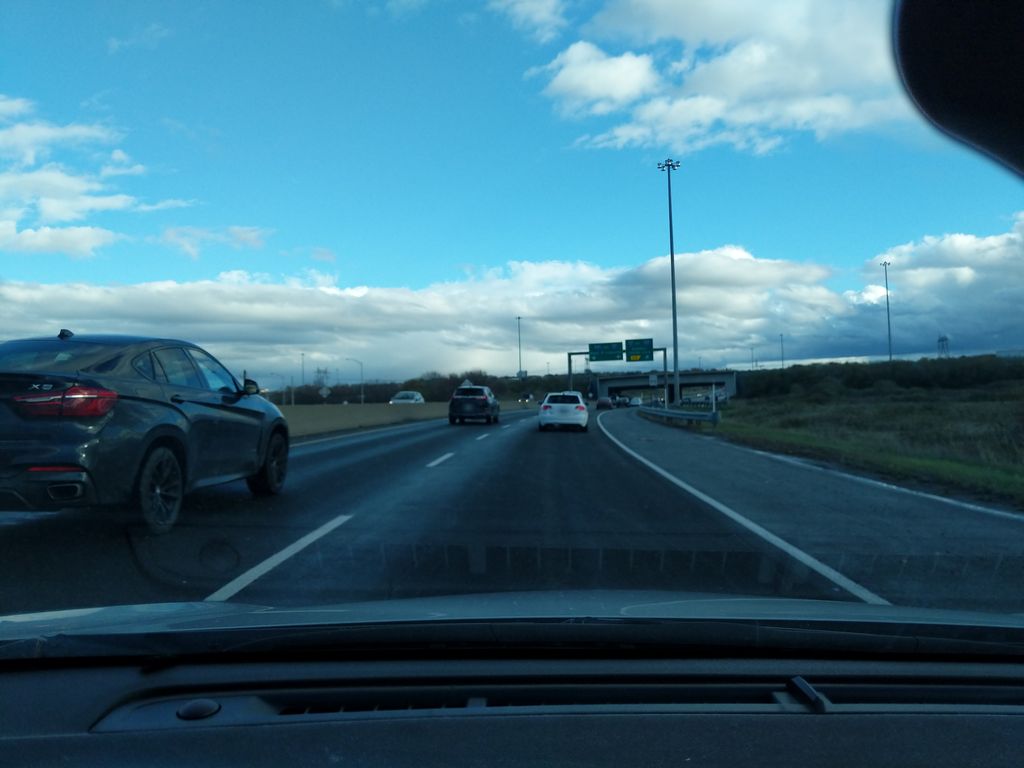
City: quebec_city